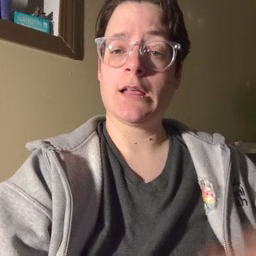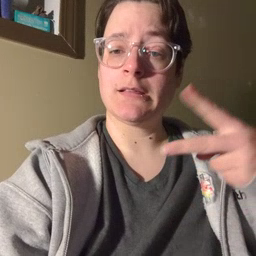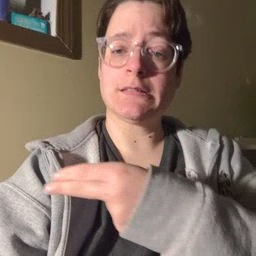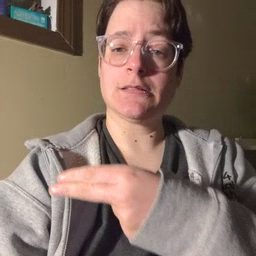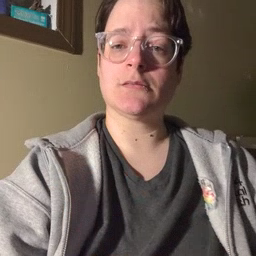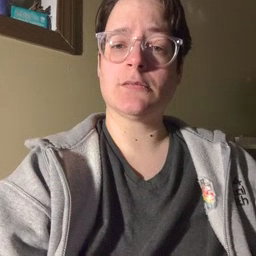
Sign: cut